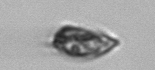
Label: Prorocentrum_triestinum